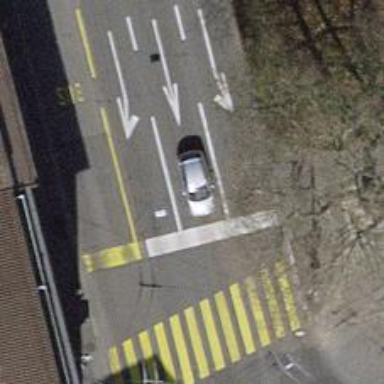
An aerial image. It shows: Secondary asphalt road with trolley wires. There is shared busway on the right.